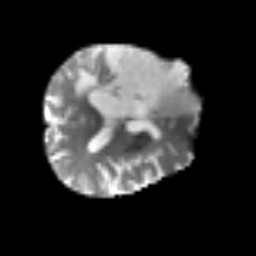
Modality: T2w
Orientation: axial
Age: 64
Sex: male
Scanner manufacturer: siemens
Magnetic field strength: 3 T
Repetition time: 3.2 s
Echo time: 0.081 s